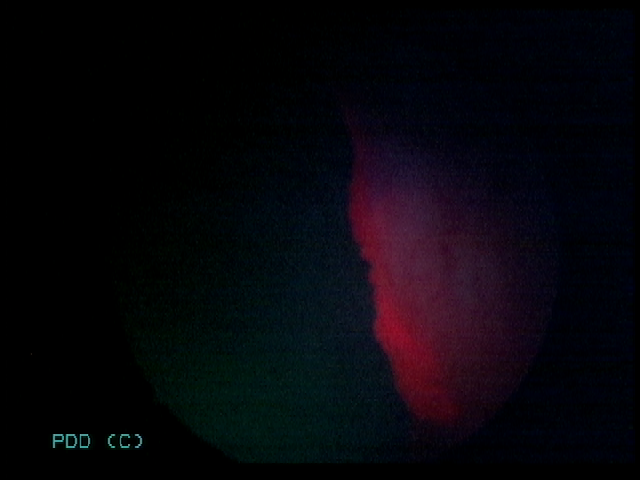
Modality: BLC
Class: Malignant
Subclass: LowGradePapillary
Lesion: L1
Stage: Ta
Morphology: Non-papillary
Bladder cancer association: Yes